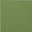
Piece: xx